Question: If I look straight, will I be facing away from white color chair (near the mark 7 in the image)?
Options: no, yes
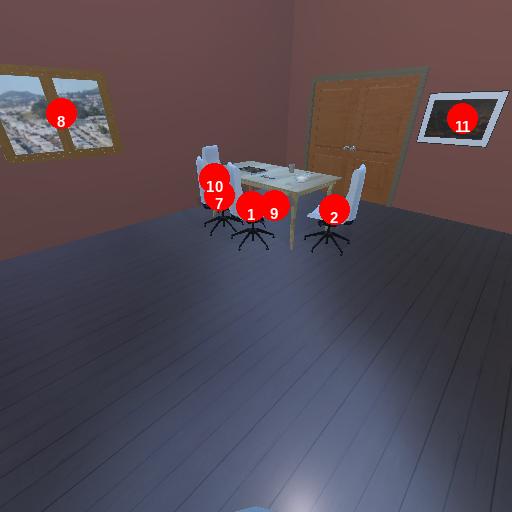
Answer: no